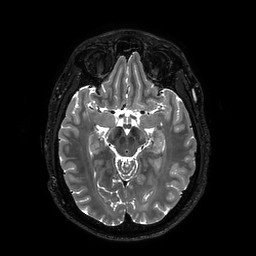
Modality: T2w
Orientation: coronal
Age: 34
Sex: male
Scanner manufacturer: philips
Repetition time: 2.5 s
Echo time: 0.331 s